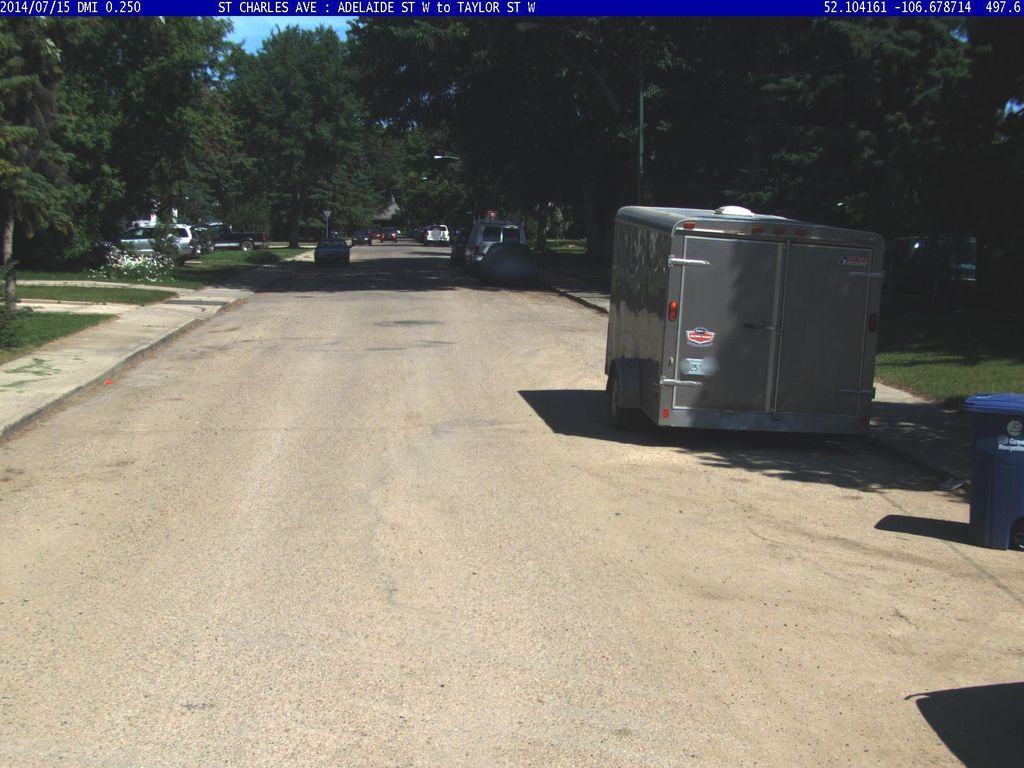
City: saskatoon